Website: apple
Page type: customer-info-address
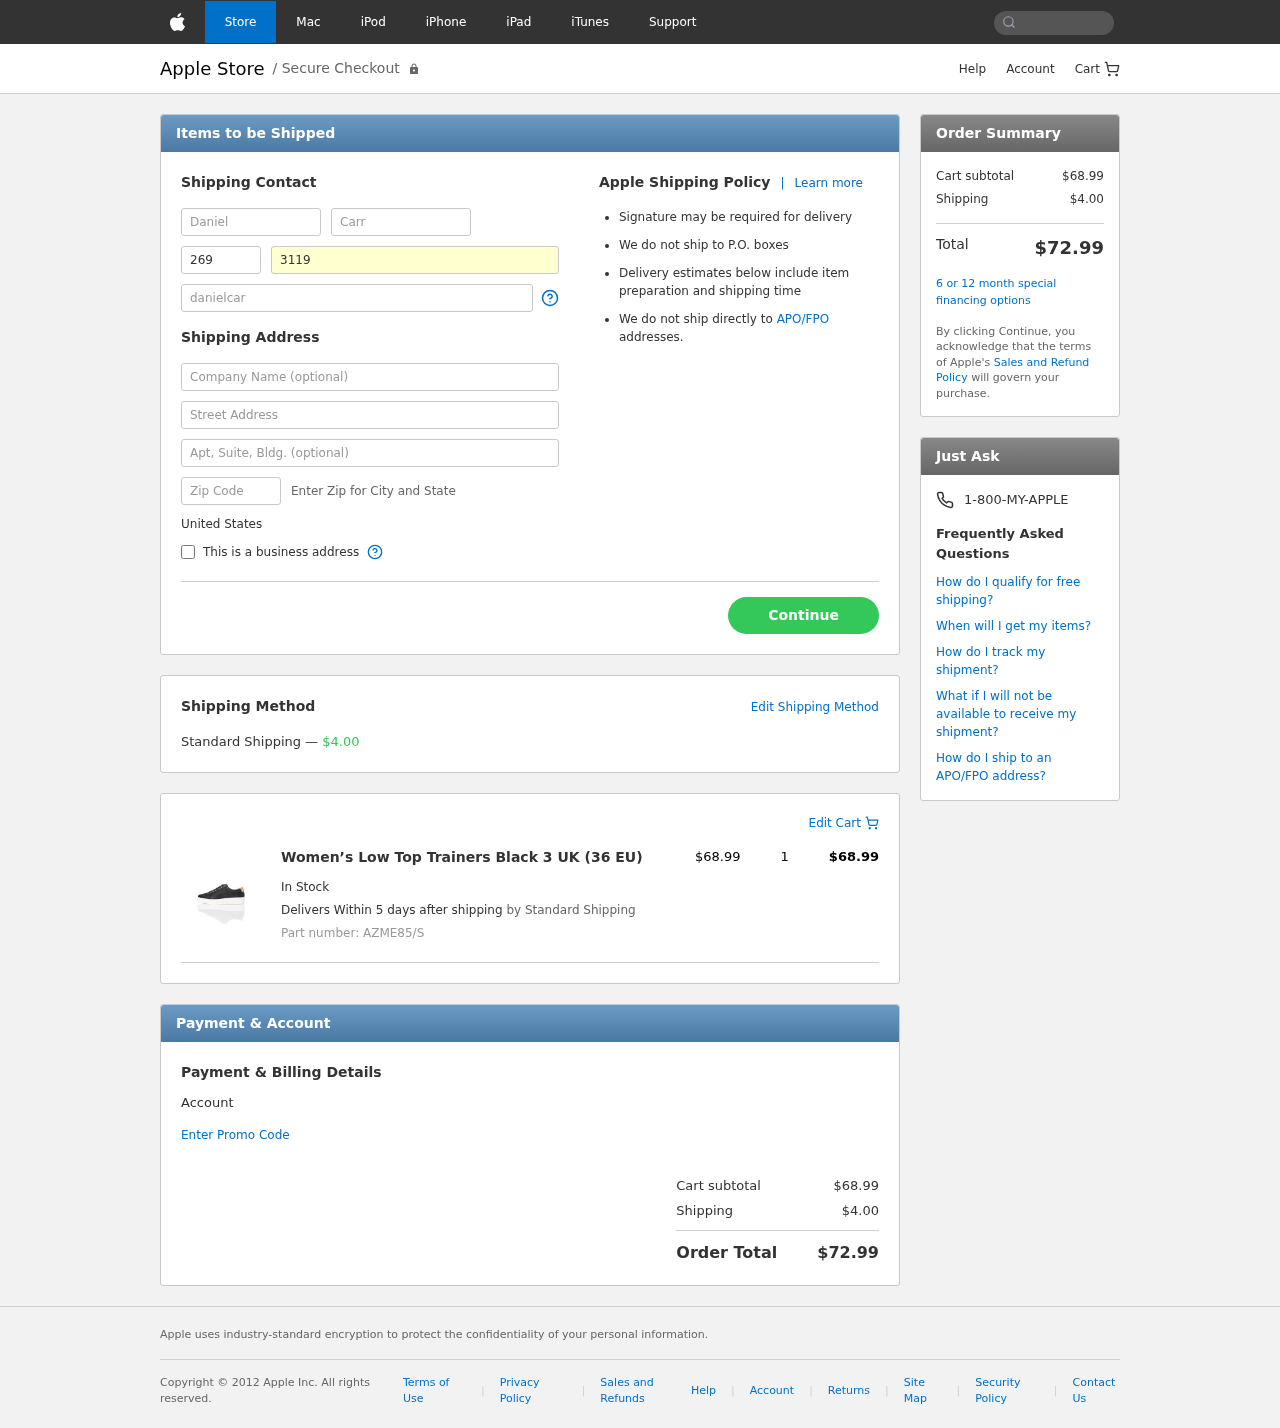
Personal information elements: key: PII_COUNTRY
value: United States
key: PII_FIRSTNAME
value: Daniel
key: PII_LASTNAME
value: Carr
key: PII_PHONE_AREA
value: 269
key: PII_PHONE_LINE
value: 3119
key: PII_EMAIL
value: danielcarr@gmail.com
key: PII_COMPANY
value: Williams, Jones and Ballard
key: PII_STREET
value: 12172 Osborn Valleys Suite 518
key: PII_POSTCODE
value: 93504
Product elements: key: PRODUCT1_NAME
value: Women’s Low Top Trainers Black 3 UK (36 EU)
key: PRODUCT1_PRICE
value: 68.99
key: PRODUCT1_QUANTITY
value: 1
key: PRODUCT1_SKU
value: AZME85/S
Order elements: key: ORDER_SHIPPING_COST
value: $4.00
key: ORDER_ITEM_TOTAL
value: $68.99
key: ORDER_SUBTOTAL
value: $68.99
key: ORDER_TOTAL
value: $72.99